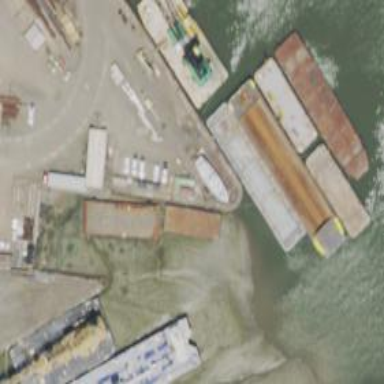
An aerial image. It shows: Man-made pier.